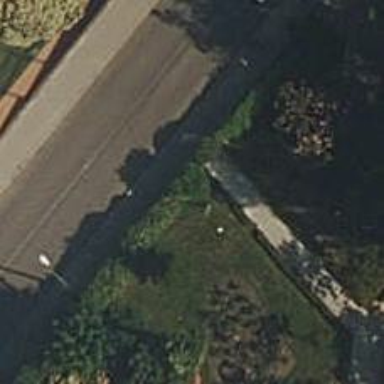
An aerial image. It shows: Residential road with asphalt surface.